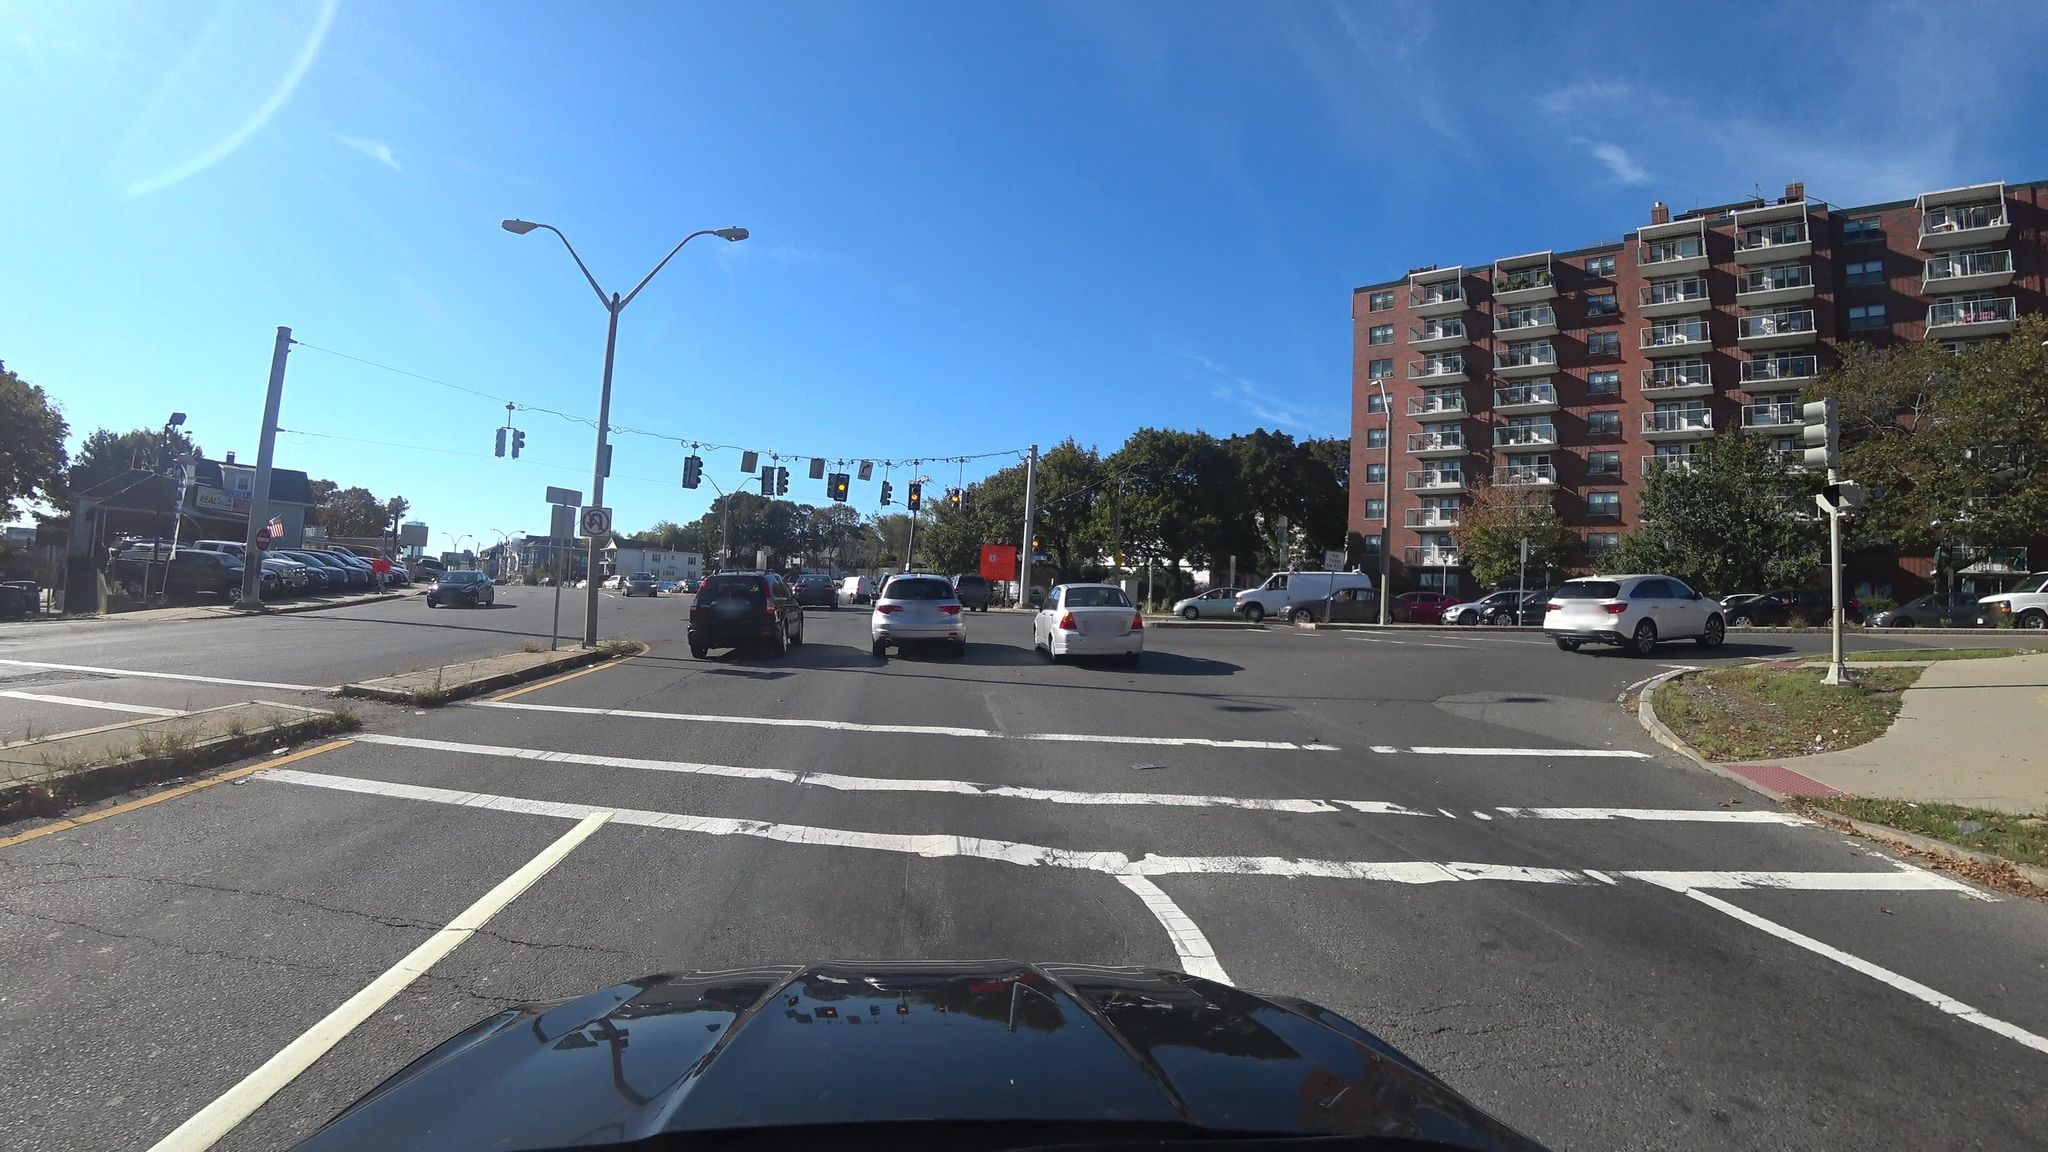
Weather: clear
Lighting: day
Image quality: good
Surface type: driving surface
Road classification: trunk
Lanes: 3
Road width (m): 45.7
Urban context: urban centre
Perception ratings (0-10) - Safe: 5.87, Lively: 8.96, Beautiful: 8.02, Boring: 1.26, Depressing: 1.5, Wealthy: 5.45